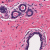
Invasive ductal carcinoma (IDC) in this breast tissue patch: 0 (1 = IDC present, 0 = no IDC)